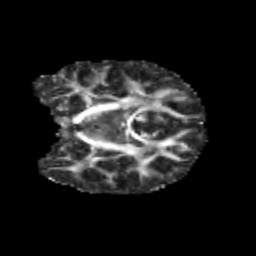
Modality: FA
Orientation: coronal
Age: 11
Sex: male
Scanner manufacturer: siemens
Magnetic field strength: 3 T
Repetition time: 3.8 s
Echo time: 0.07 s